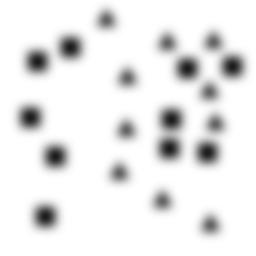
Squares: 10
Triangles: 10
Stars: 0
Total shapes: 20